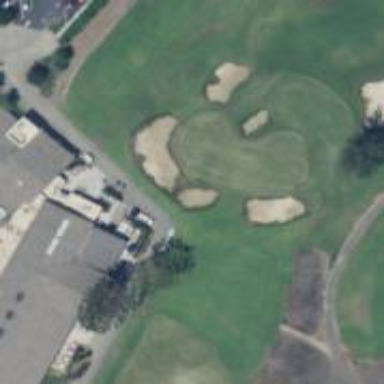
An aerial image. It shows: View of golf hole.